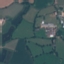
Land use / land cover class: Pasture